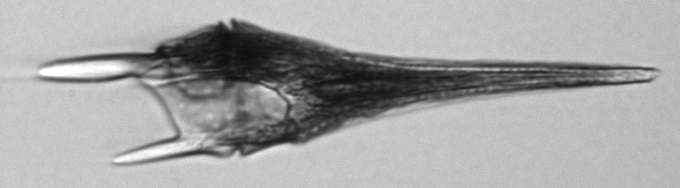
Label: Tripos_furca